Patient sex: F
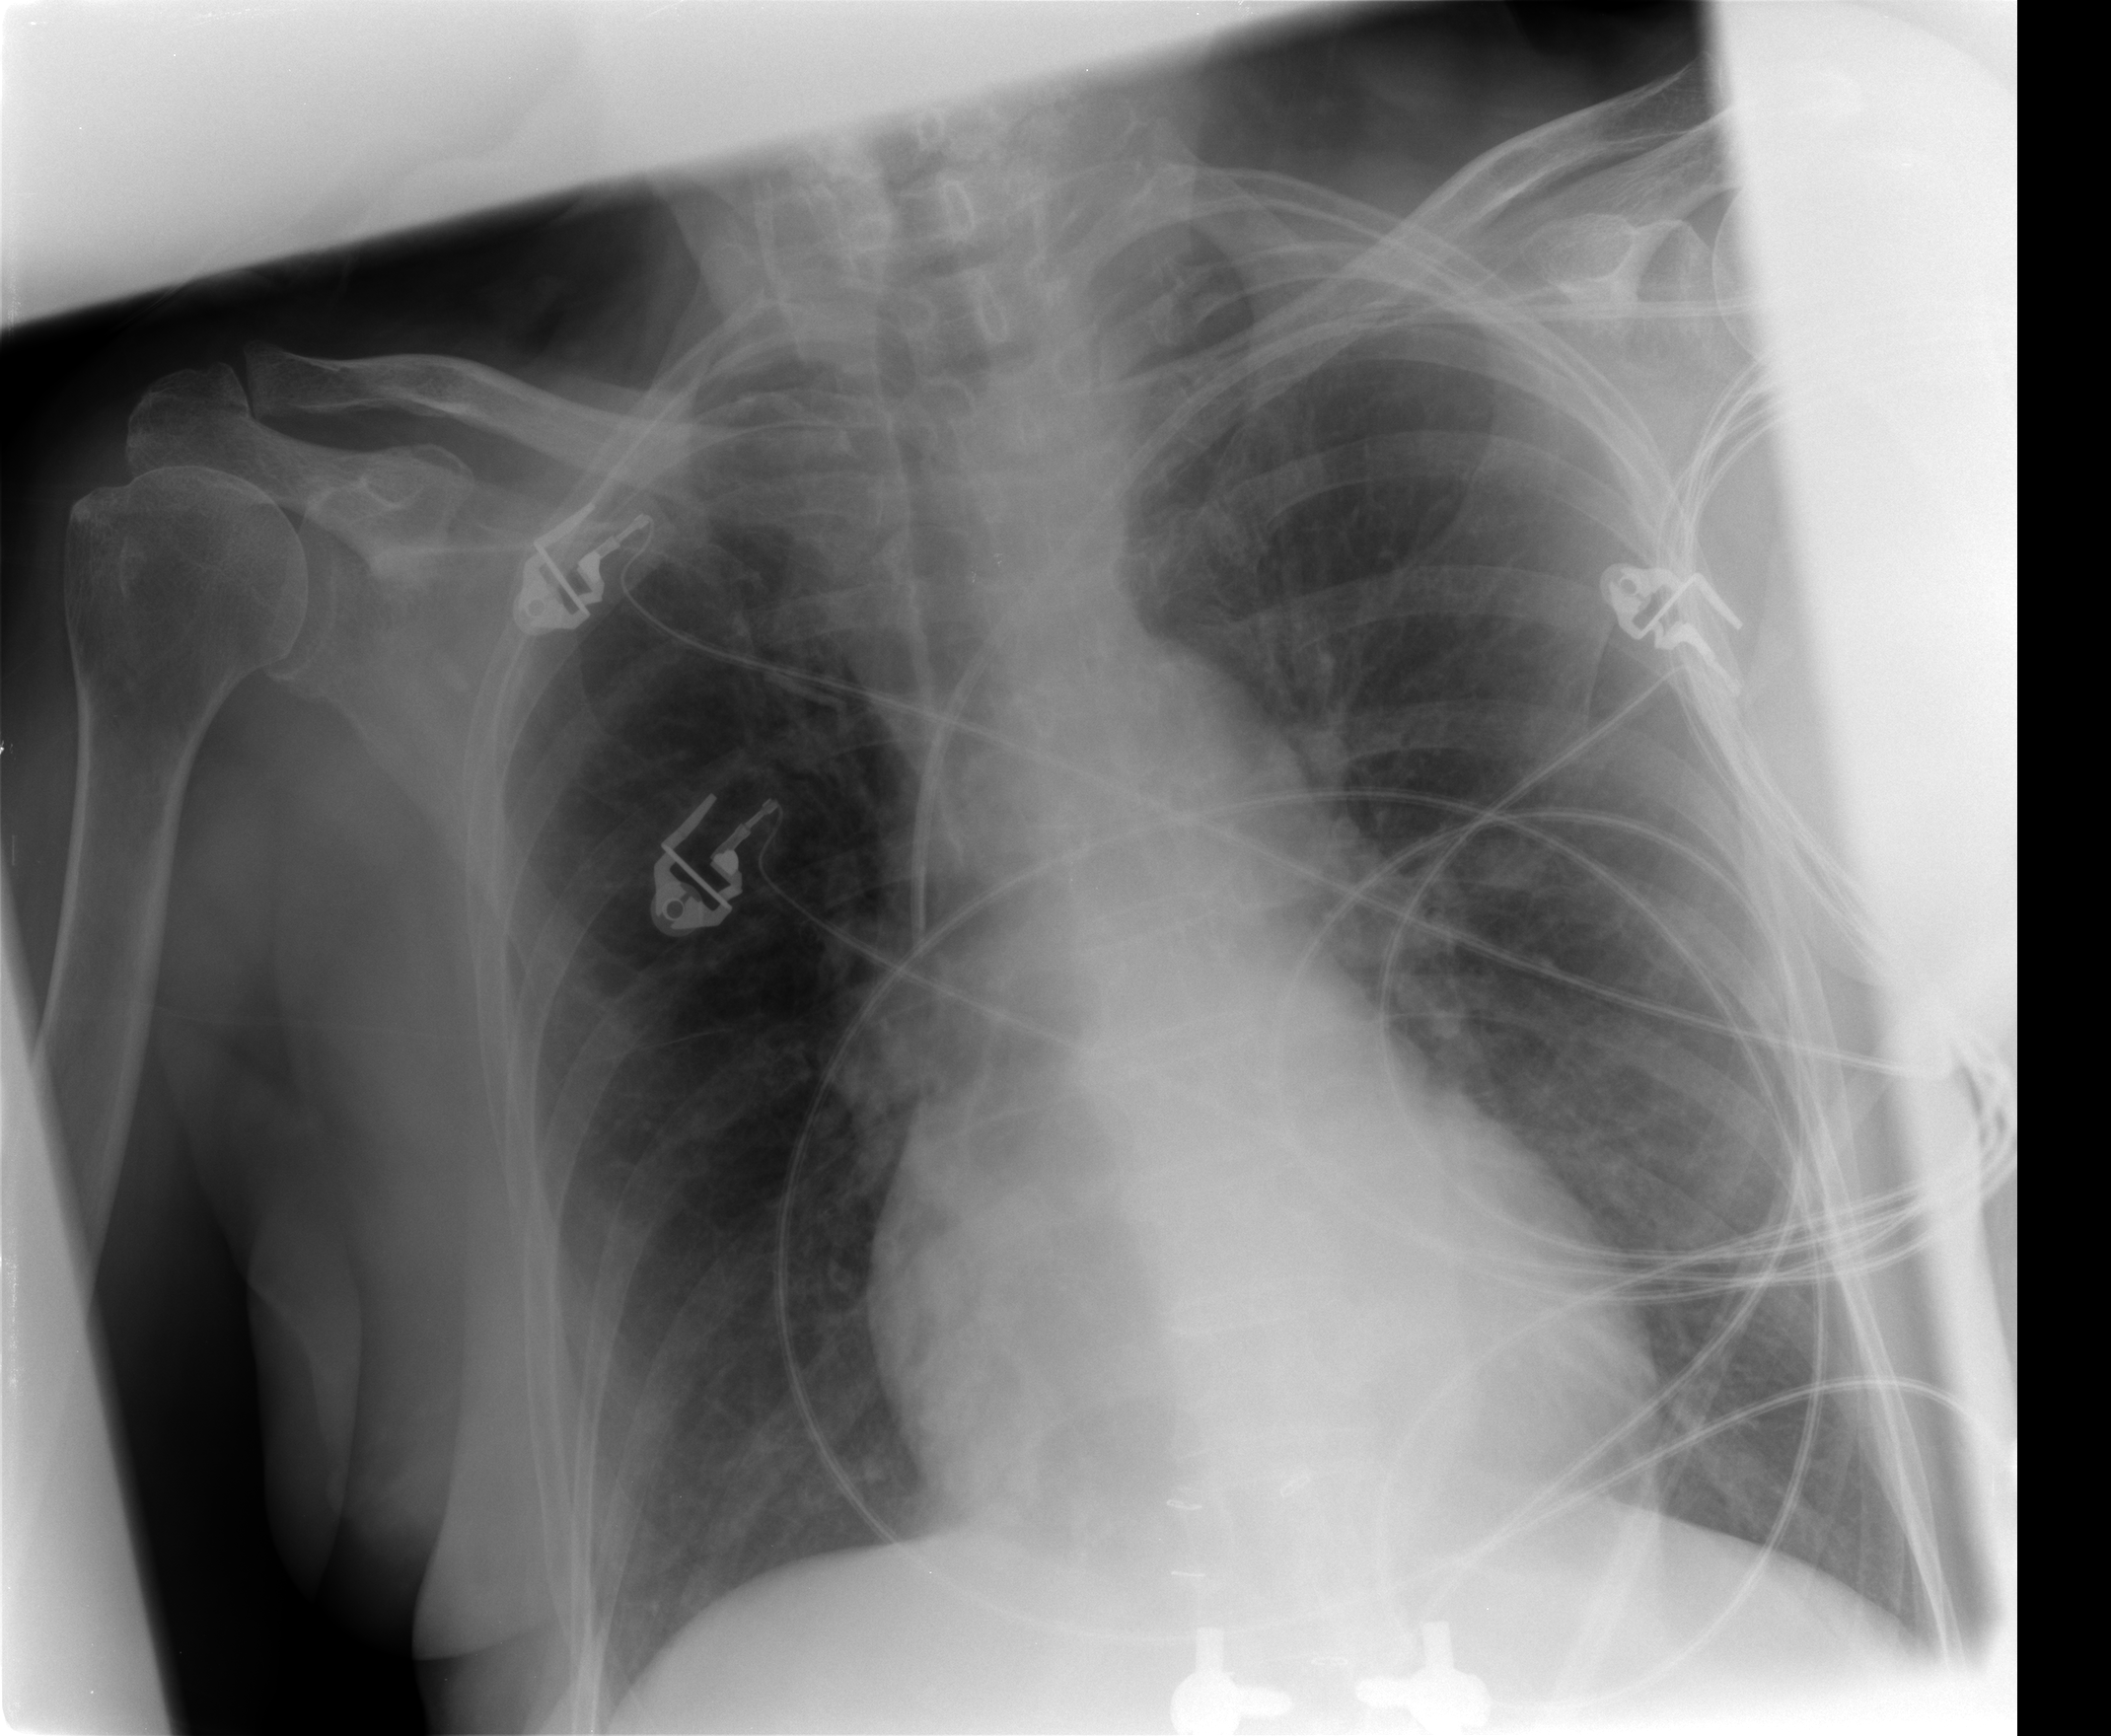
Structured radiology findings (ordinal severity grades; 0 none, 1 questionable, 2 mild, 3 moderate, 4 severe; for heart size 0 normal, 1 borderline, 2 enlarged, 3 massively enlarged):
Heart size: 0
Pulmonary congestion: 0
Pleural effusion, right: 0
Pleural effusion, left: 0
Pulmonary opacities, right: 0
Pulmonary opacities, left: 0
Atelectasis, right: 0
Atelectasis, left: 2